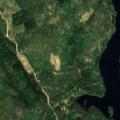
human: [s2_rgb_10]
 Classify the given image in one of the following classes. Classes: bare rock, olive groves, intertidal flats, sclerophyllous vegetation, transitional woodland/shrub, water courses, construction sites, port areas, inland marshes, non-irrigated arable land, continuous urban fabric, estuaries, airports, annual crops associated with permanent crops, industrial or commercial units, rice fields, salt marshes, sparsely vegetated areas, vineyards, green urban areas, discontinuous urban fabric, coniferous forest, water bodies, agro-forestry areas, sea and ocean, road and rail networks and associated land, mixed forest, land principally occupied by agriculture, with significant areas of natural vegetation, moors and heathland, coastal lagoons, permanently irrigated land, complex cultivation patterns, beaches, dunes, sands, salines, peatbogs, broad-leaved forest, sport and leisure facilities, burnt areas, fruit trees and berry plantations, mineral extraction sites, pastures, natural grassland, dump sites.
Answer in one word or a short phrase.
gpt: coniferous forest, mixed forest, water bodies